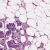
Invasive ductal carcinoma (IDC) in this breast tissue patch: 1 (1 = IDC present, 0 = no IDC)